Question: is it possible to implement an alphabetical scroll bar for a very long list, like the example in link below, in dojox mobile?

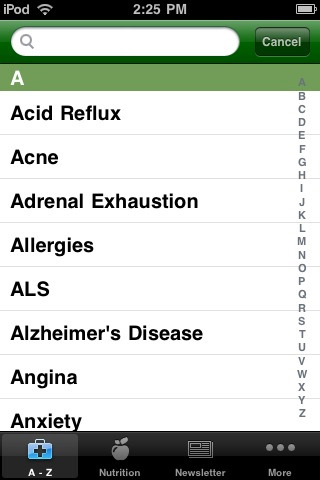
Answer: It should be possible to implement it using the following available building blocks:
- <URL>
Hope this helps,
Adrian